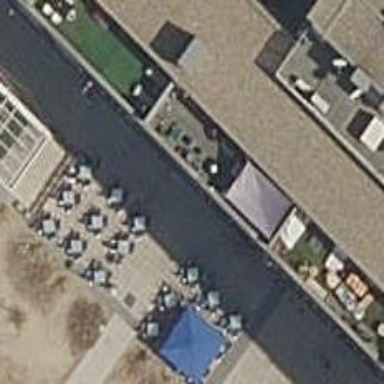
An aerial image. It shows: Bar.